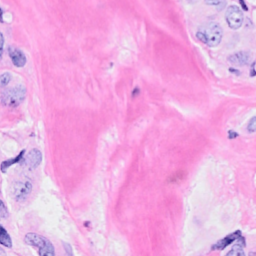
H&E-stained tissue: Breast